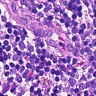
Metastatic tissue present: no